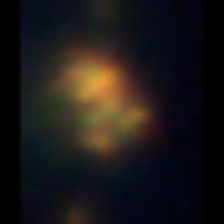
Taxon: Unknown_detritus
Group: Unknown